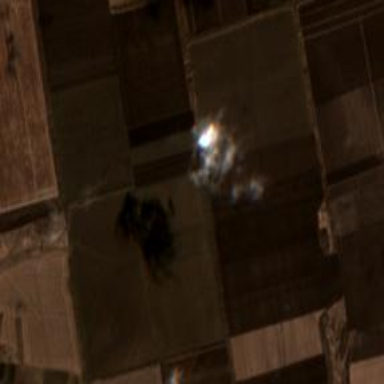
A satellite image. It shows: Picturesque farmland scene.